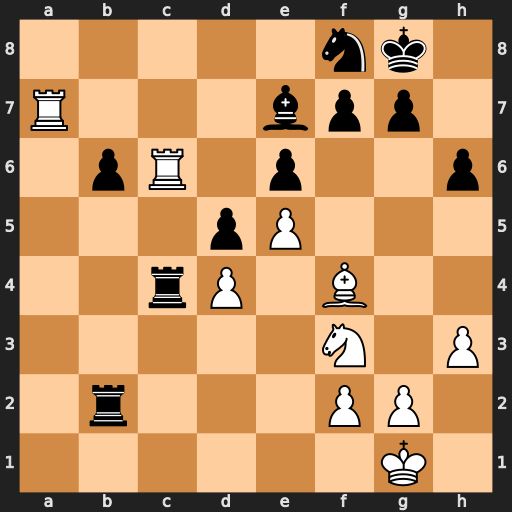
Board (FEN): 5nk1/R3bpp1/1pR1p2p/3pP3/2rP1B2/5N1P/1r3PP1/6K1
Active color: w
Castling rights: -
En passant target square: -
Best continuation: Rxc4 dxc4 Rxe7